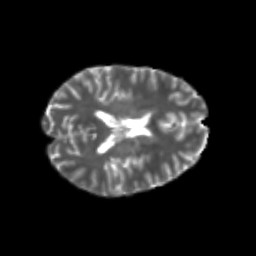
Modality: T2w
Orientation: axial
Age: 20
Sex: female
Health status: healthy
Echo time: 0.074 s